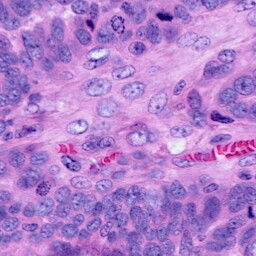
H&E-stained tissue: Ovarian